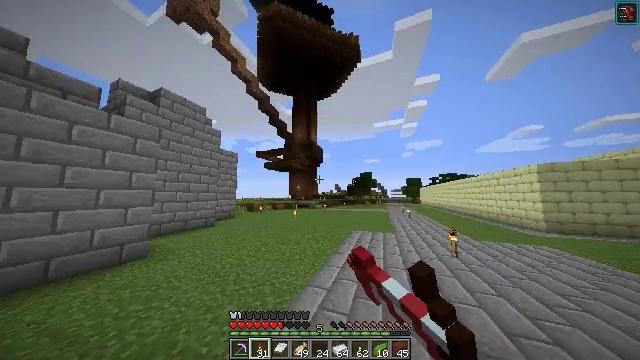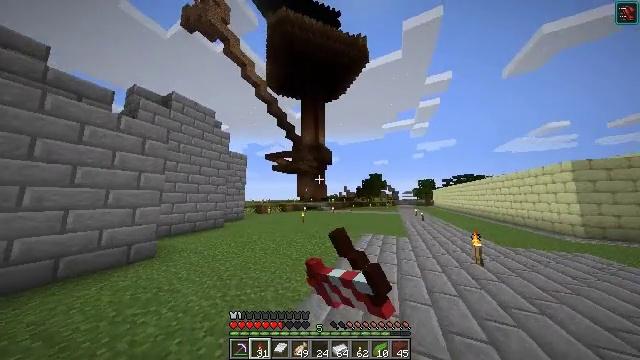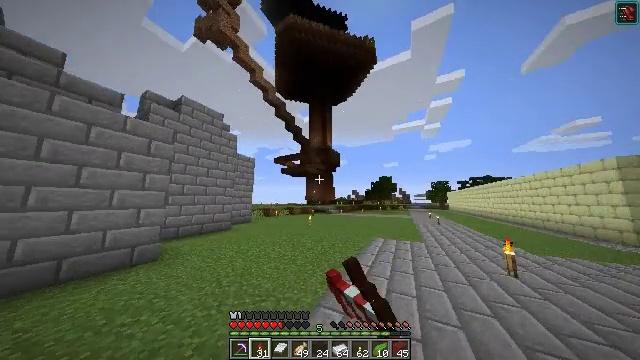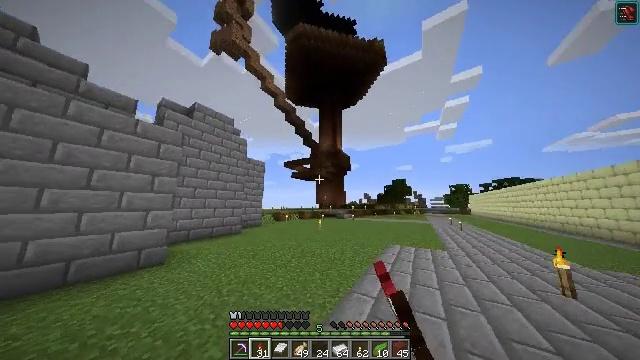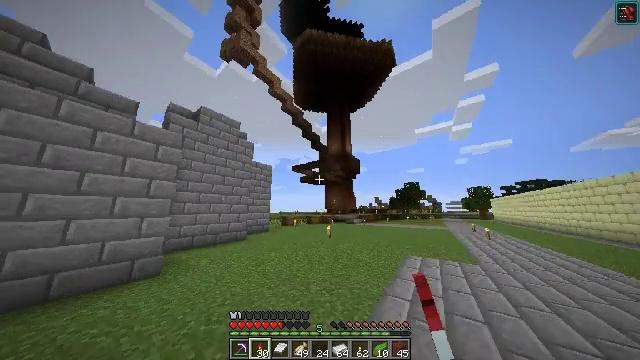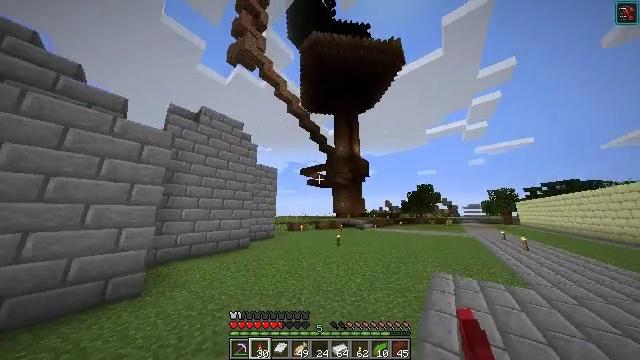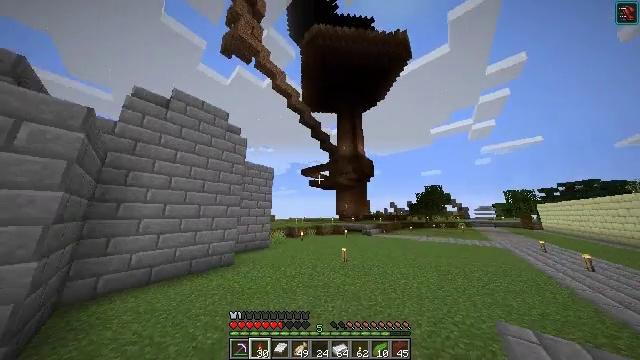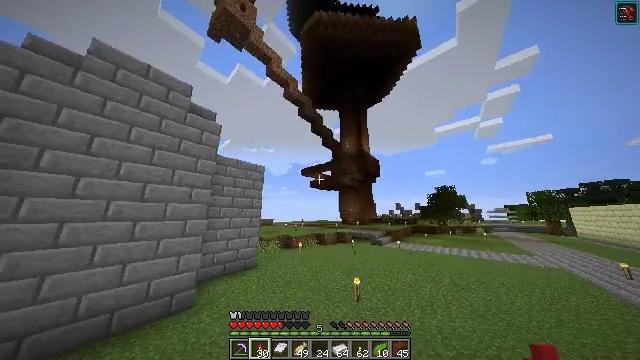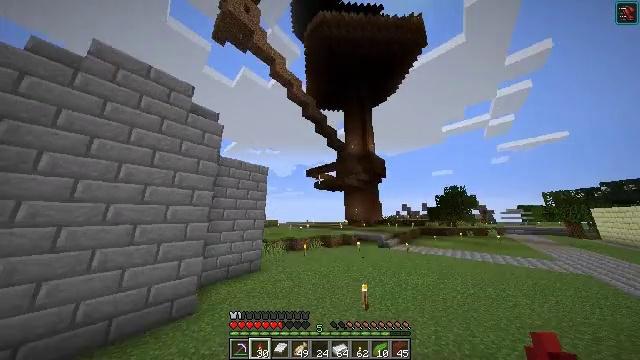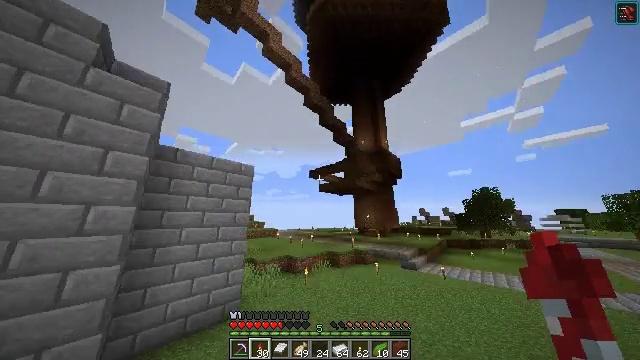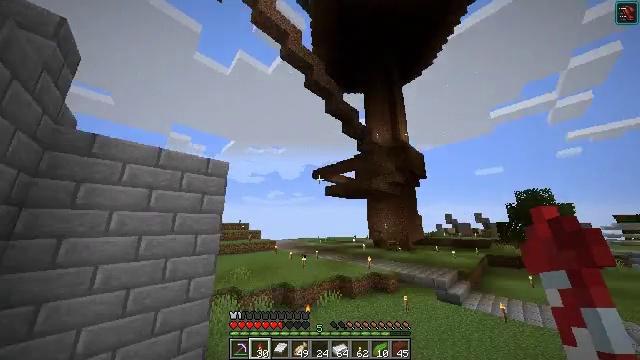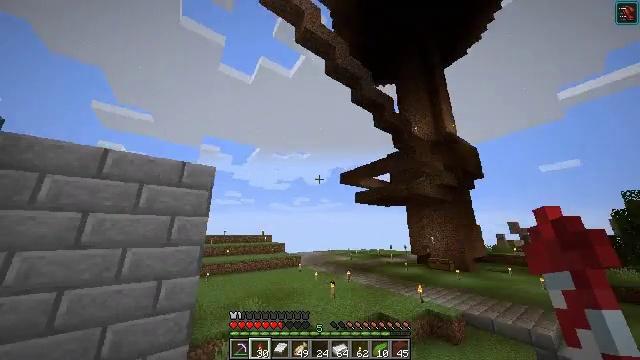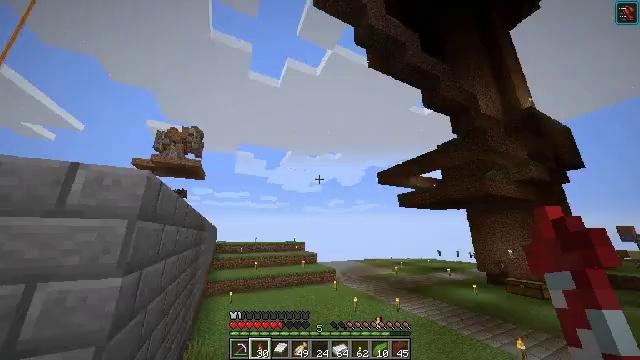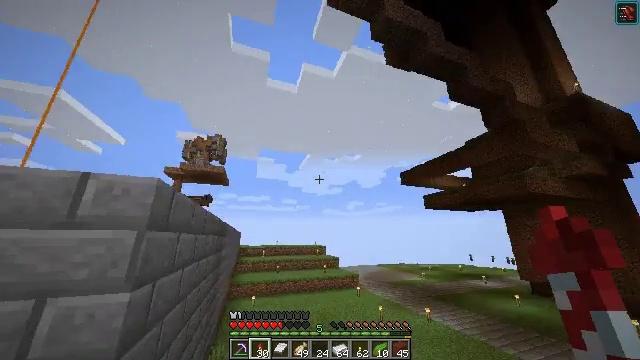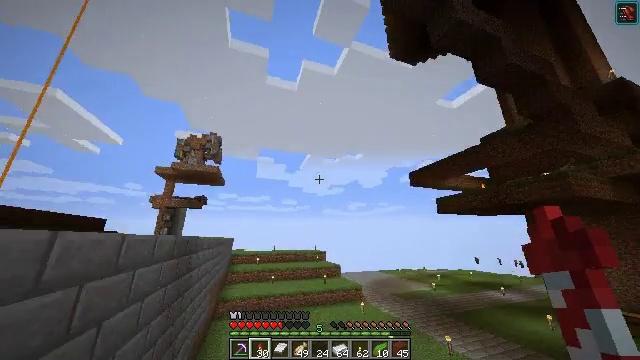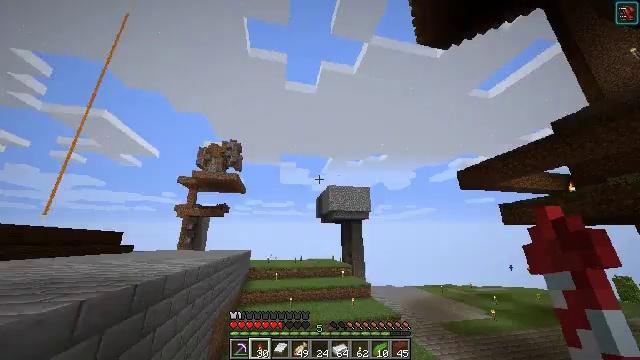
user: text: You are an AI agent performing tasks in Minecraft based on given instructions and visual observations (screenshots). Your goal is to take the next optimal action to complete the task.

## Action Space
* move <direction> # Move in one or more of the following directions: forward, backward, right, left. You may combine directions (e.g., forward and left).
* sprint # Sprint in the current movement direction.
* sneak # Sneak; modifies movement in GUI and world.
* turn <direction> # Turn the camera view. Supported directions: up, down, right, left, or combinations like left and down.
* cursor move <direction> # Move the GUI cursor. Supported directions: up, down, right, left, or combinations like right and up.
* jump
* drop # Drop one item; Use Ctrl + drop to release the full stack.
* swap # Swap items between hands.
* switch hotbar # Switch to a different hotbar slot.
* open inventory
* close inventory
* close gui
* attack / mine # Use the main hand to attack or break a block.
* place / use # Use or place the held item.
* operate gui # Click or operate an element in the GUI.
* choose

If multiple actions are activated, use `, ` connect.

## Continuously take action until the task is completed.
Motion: motion action
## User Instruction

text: Transform iron ingot into iron nugget.
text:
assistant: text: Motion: move forward, turn left, use / place
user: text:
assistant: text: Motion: move forward, turn left and up
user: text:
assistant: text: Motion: move forward, turn left and up
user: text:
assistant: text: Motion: move forward, turn left and up
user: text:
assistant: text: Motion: move forward, turn left and up
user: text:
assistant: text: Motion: move forward
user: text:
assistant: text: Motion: move forward
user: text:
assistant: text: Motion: turn left
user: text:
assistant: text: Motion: turn left
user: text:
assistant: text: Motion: turn left
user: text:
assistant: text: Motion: turn left and up
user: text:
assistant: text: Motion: turn left
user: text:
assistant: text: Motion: turn left
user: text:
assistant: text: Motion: no_op
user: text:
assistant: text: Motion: turn left and up
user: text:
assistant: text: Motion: turn left and up
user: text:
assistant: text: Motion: turn left
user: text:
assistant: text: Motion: no_op
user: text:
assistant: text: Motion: no_op
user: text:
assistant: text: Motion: no_op
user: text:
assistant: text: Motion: no_op
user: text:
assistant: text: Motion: no_op
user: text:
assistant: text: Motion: no_op
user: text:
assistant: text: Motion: no_op
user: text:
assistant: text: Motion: turn left and up
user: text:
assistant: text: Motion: turn left and up
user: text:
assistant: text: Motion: turn left and up
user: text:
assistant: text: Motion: turn left
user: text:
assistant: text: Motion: no_op
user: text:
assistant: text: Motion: no_op